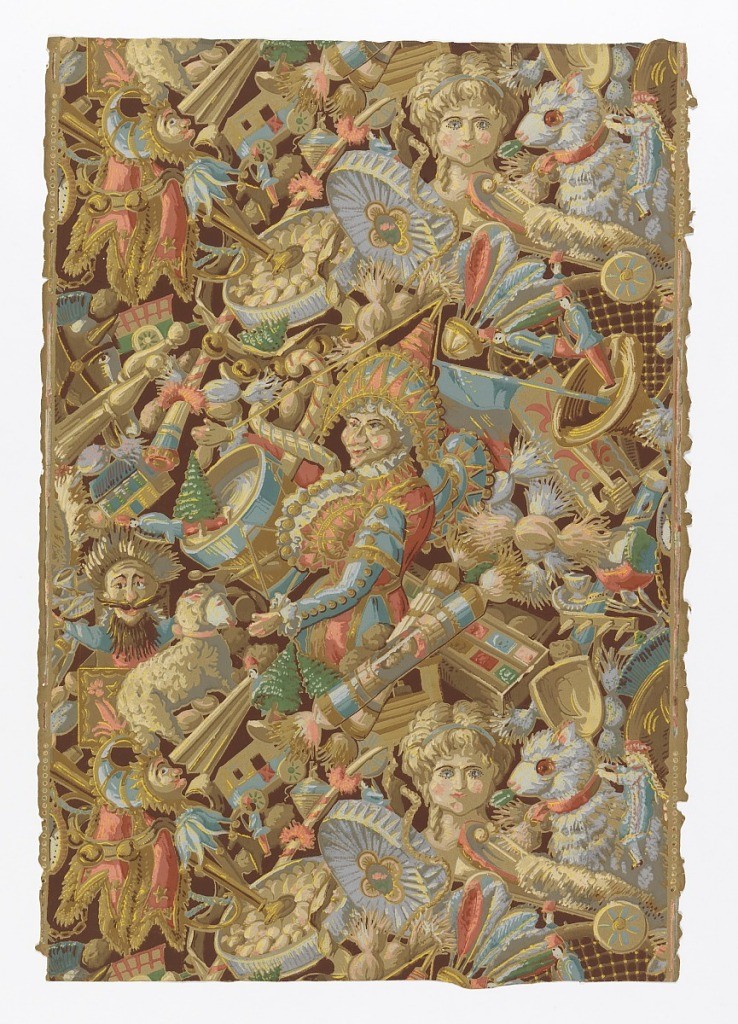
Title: Sidewall
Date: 1880–1900
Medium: Machine printed on paper
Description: Close and colorful design of children's toys and games. Included are horns, doll, jack-in-the-box, shuttle-cock, woolly animals, Drop match. The seeming ground is dark brown but the actual paper ground is used in the design.